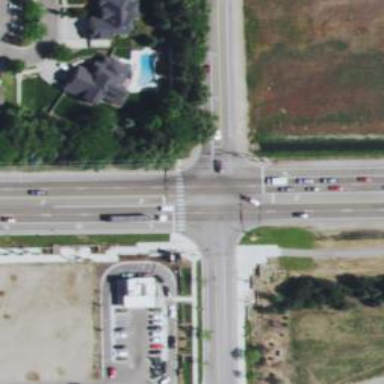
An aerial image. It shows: Crossing on footway.